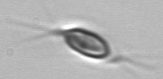
Label: Chrysochromulina